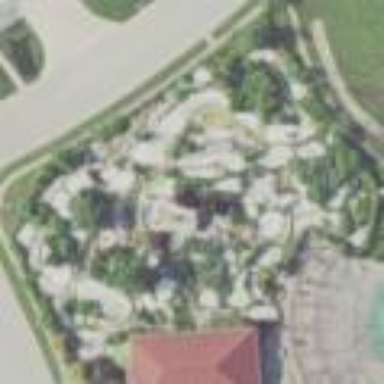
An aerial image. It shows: Miniature golf course.